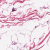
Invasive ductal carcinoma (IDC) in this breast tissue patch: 0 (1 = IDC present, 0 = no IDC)